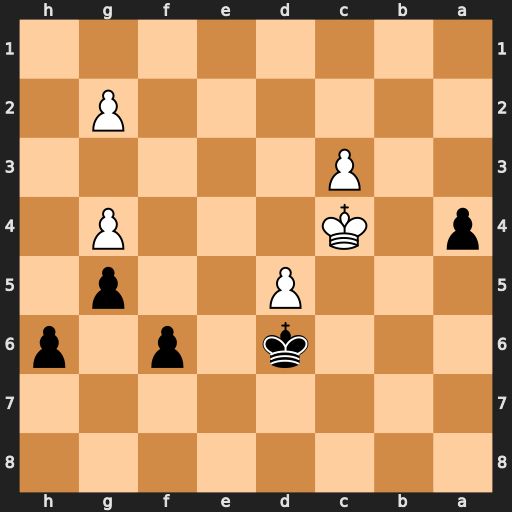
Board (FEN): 8/8/3k1p1p/3P2p1/p1K3P1/2P5/6P1/8
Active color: b
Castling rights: -
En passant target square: -
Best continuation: Ke5 d6 Kxd6 Kb4 Kd5 c4+ Kd4